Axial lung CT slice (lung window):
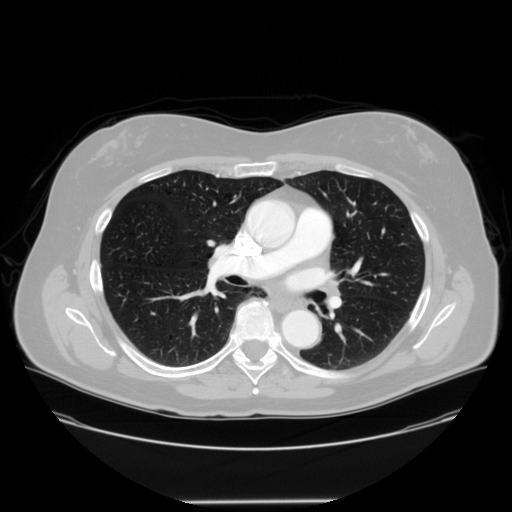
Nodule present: no